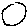
Label: circle